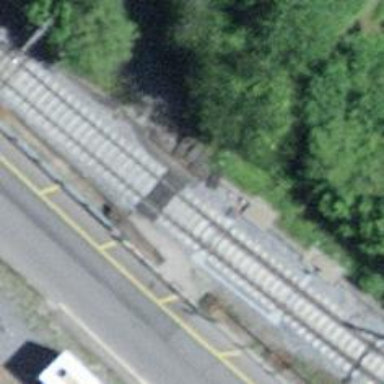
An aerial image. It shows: Railway switch.